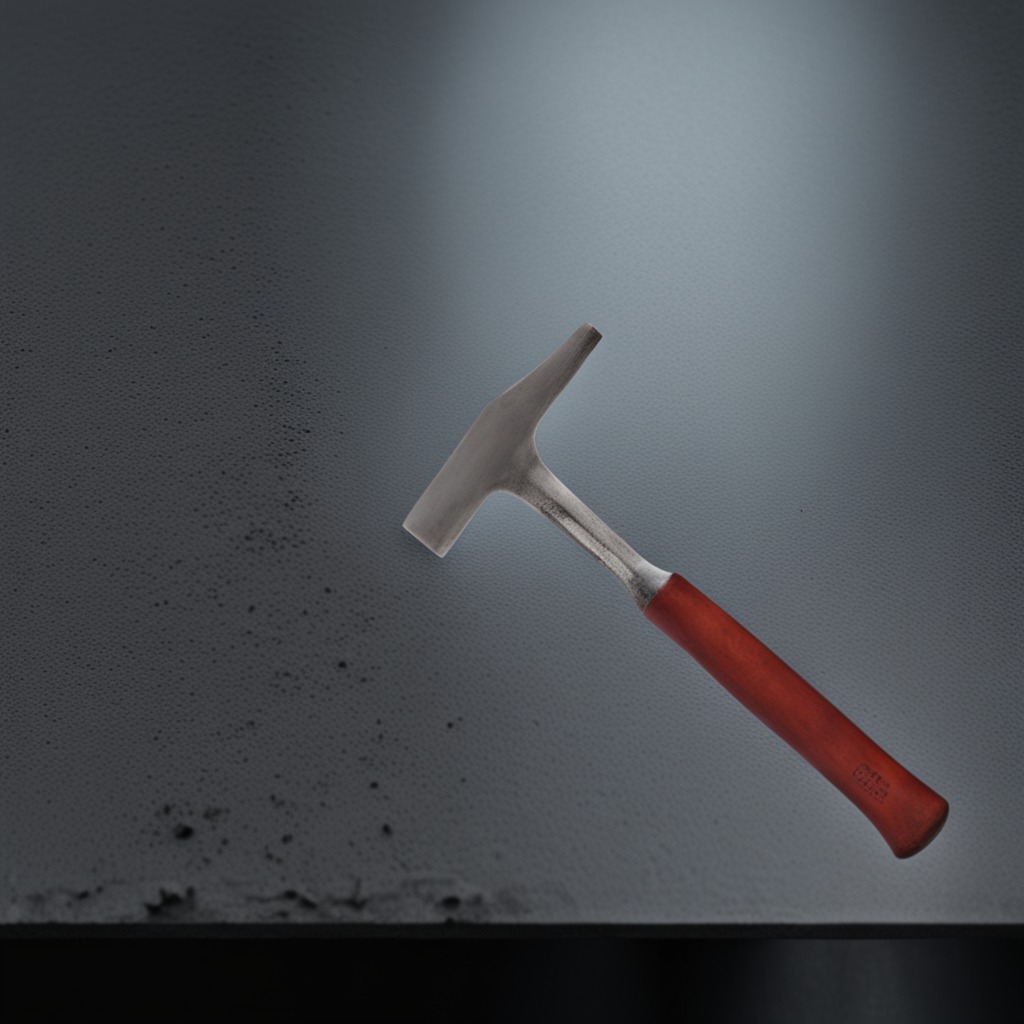
A hammer lies on the clean granite table inside a workshop at night.